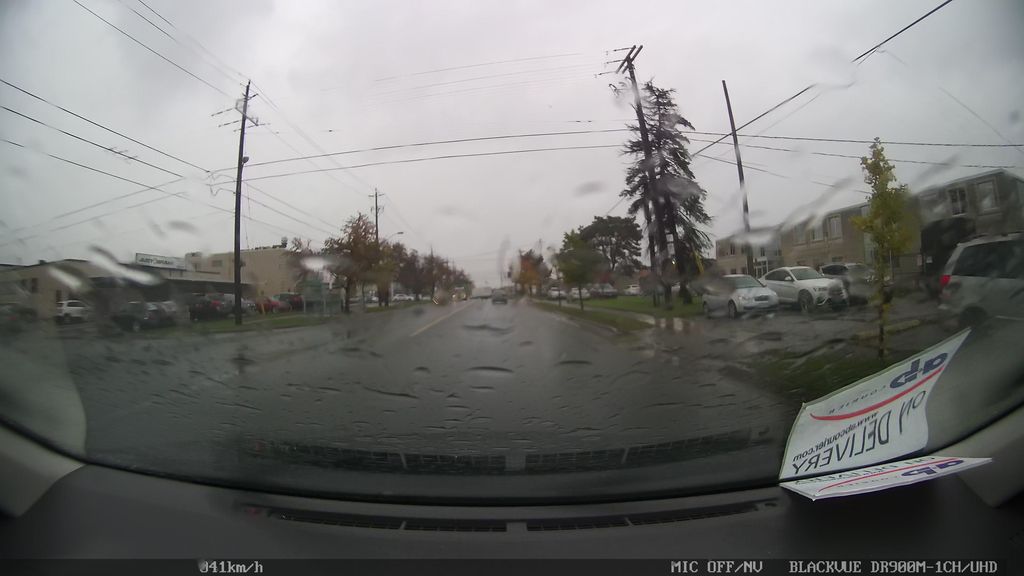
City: toronto